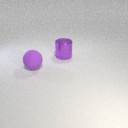
large purple rubber sphere to the left of large purple metal cylinder